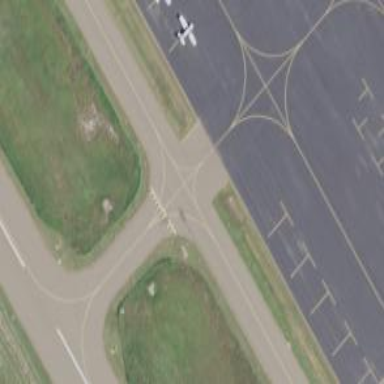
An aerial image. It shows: Image of taxiway at airport.